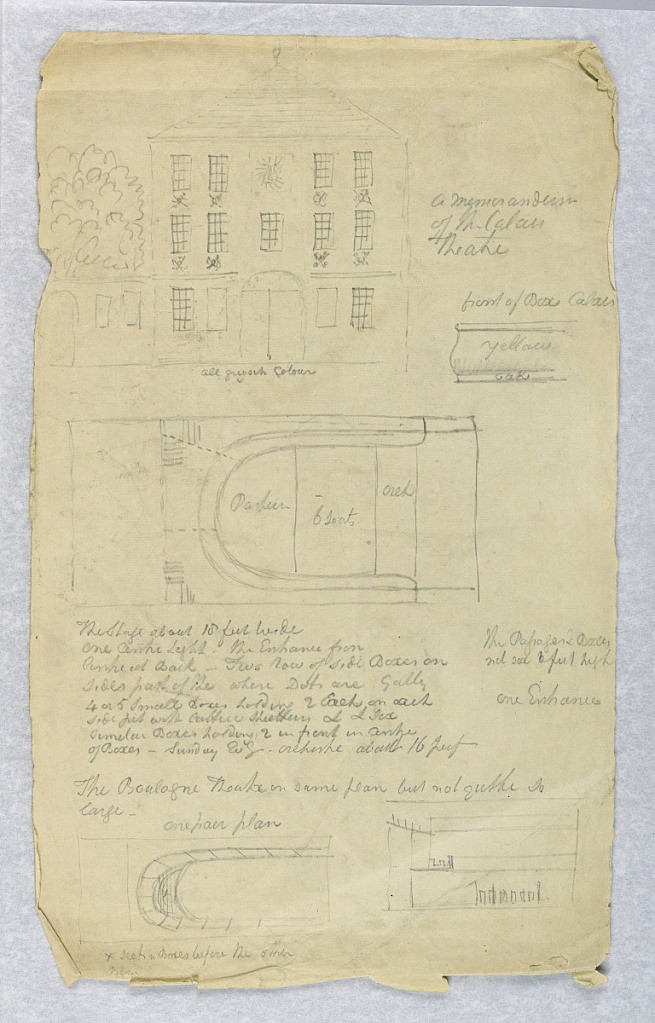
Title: Sketches of the Theaters at Calais and Boulogne
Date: ca. 1820
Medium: Pencil
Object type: Drawing
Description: Vertical rectangle. Elevation, plan and detail sketches of theater at Calais, with explanatory notes, and, below, of that at Boulogne. (By the same hand as 1938-57-1374 to -1383.)